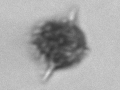
Label: Dictyocha